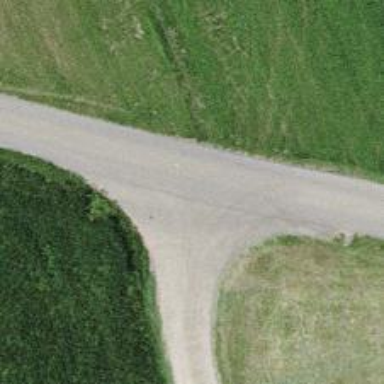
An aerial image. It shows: Unclassified road with paved surface.